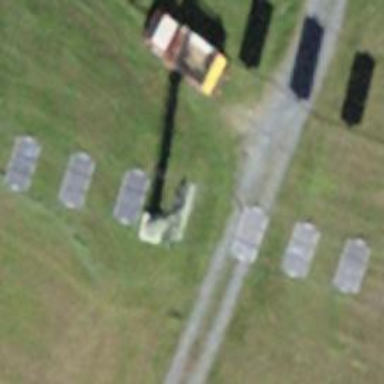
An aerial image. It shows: Pylon for aerialway.